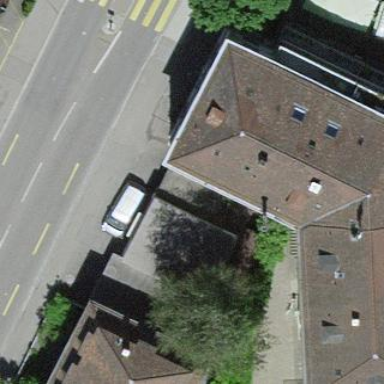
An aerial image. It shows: Service building.